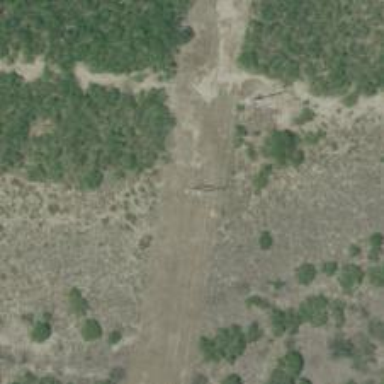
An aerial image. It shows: Power pole.